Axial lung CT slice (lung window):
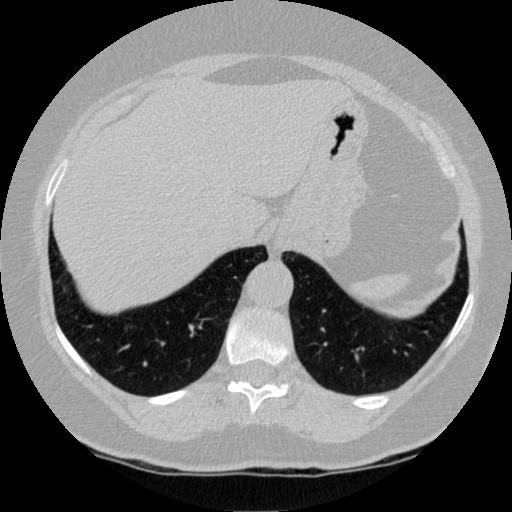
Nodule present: no